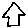
Label: house